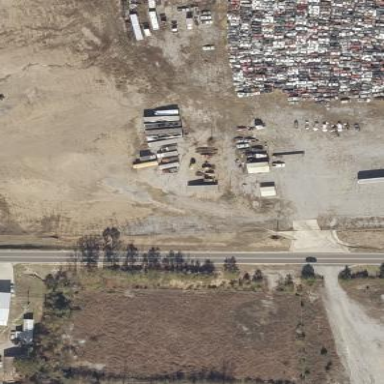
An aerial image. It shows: Scrap yard situated in industrial area.